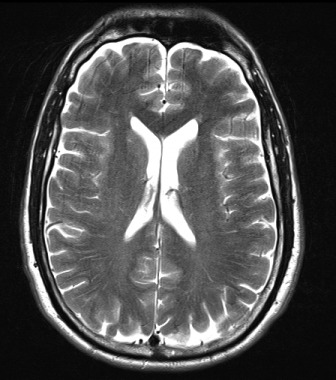
Label: notumor